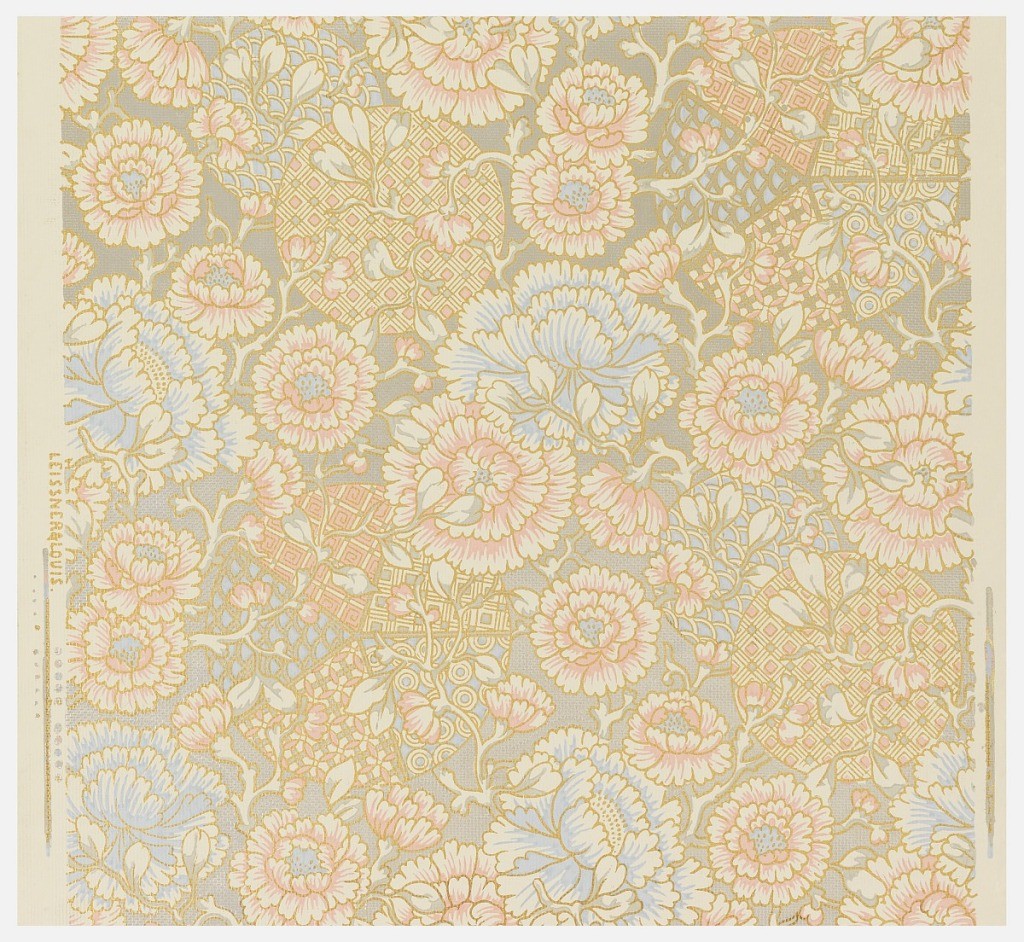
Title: Sidewall
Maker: Leissner & Louis
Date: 1872–78
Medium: Block-printed paper, embossed
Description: Anglo-Japanesque or Japonaiserie design of pink and pastel blue flowers, cream and gray foliage over circles with geometric pattern fills; patterning outlined in metallic gold. Background of metallic silver, over cream ground on embossed paper.